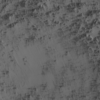
Label: not_dusty